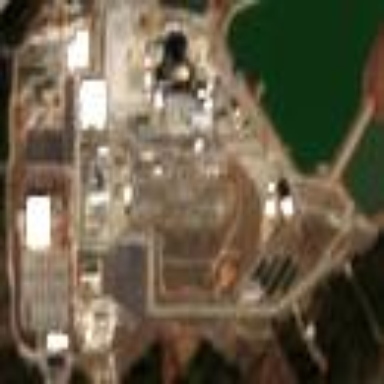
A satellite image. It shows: Industrial area with nuclear power plant.